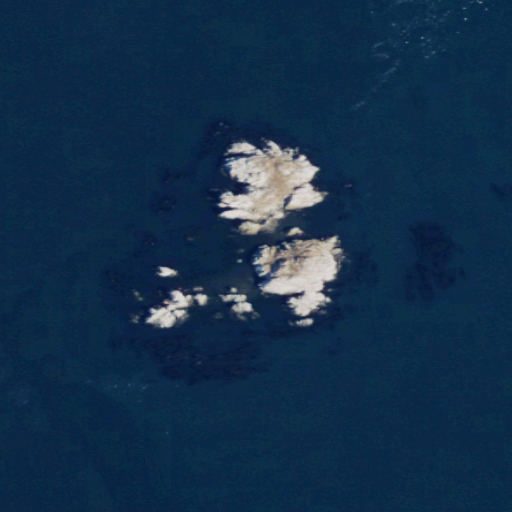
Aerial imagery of island in Washington named Williamson Rocks containing open water and herbaceous wetlands